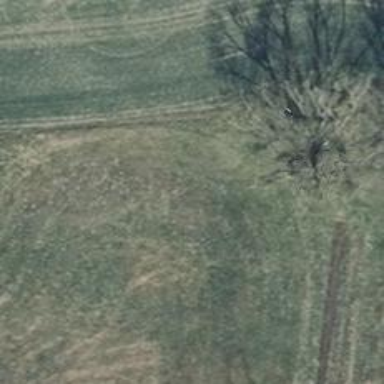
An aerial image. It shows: Hunting stand.